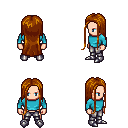
a pixel art fantasy rpg character, male body template, human, light skin, teal long-sleeve shirt, metal pants, brunette extra-long hairstyle, metal boots, four views (front, back, left, right), 2x2 character sprite sheet, small pixel art, hard edges, no anti-aliasing